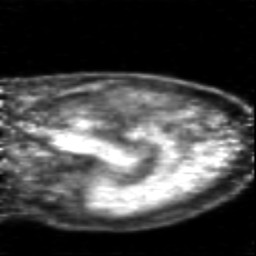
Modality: PET
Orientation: sagittal
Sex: male
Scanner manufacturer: siemens